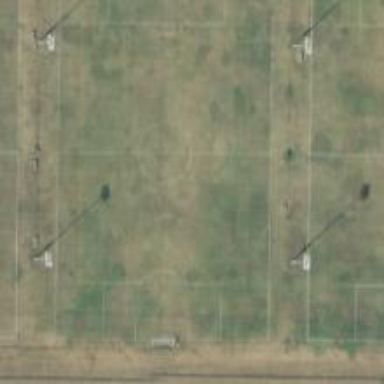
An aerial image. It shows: Soccer pitch designated for leisure and sports activities.